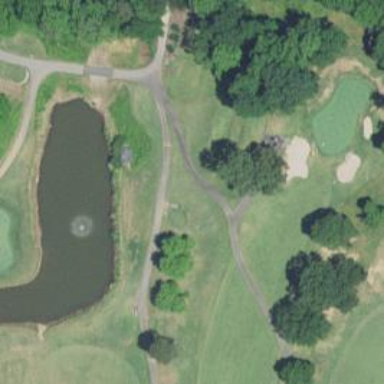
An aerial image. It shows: Path for both road and golf.